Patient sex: M
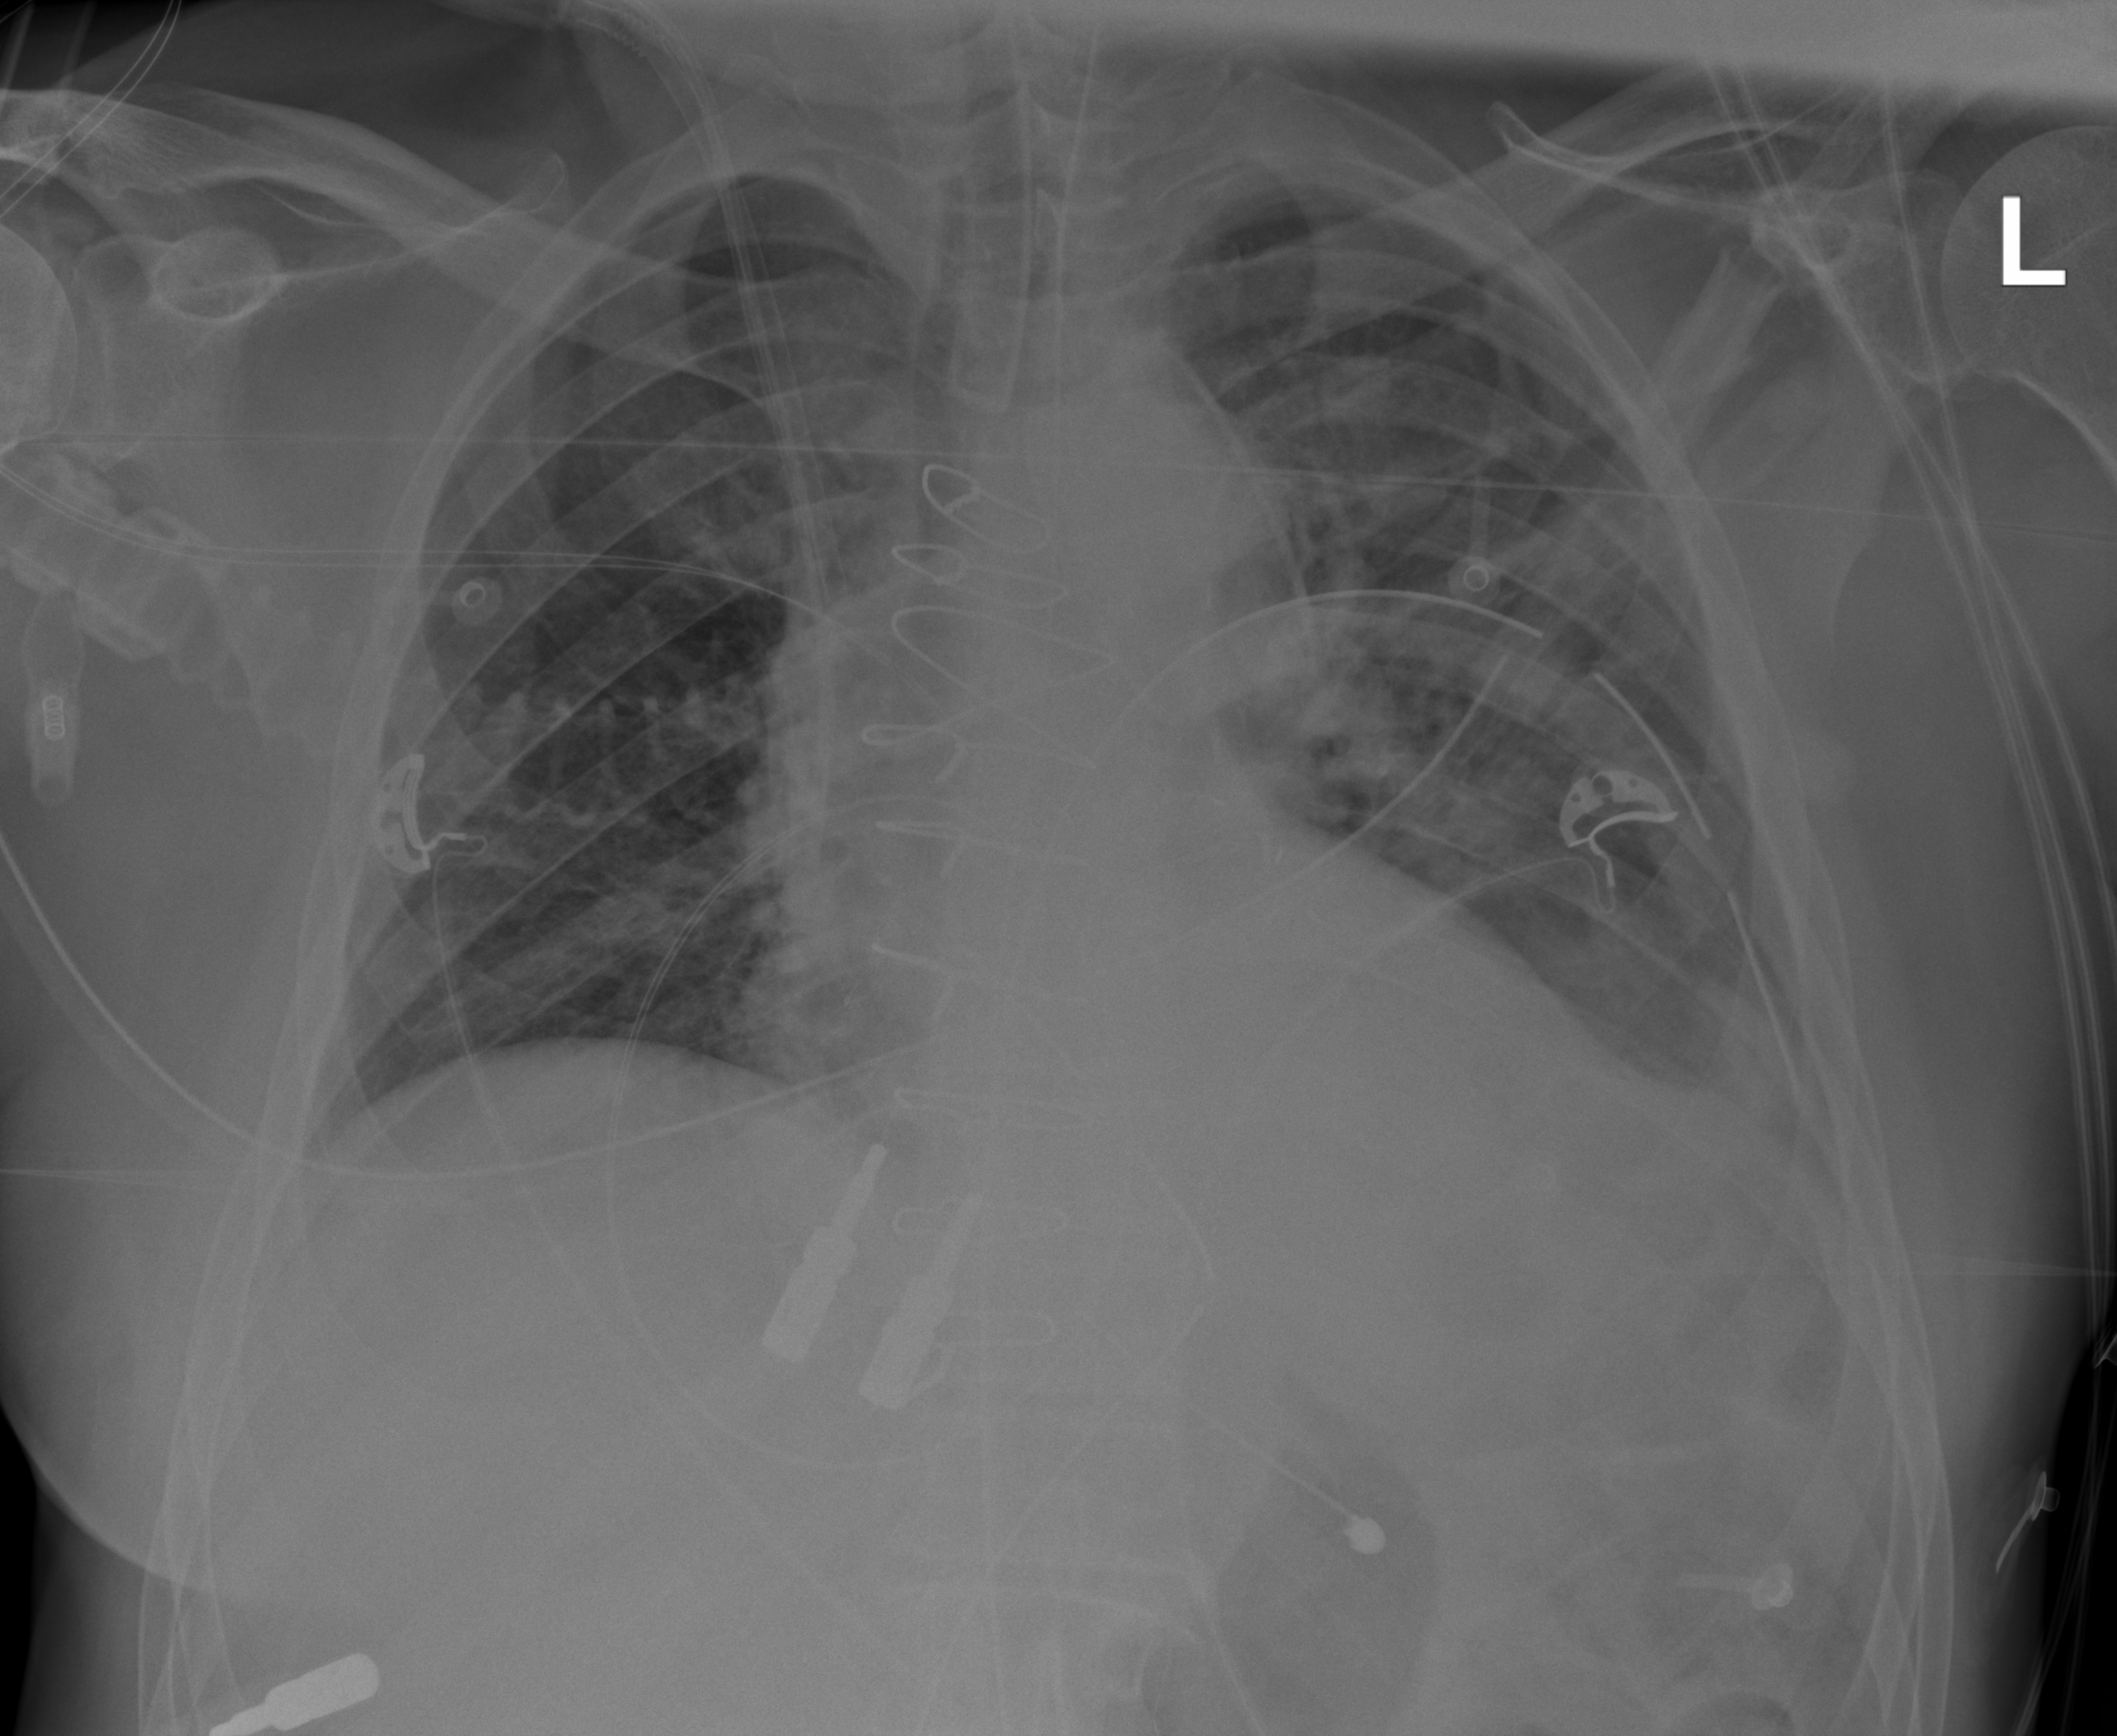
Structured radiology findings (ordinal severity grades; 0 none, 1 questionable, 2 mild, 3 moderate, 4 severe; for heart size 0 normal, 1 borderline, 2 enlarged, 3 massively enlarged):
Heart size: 2
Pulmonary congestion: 2
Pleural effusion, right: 0
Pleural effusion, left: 2
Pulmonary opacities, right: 1
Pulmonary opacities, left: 2
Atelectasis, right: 0
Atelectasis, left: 2